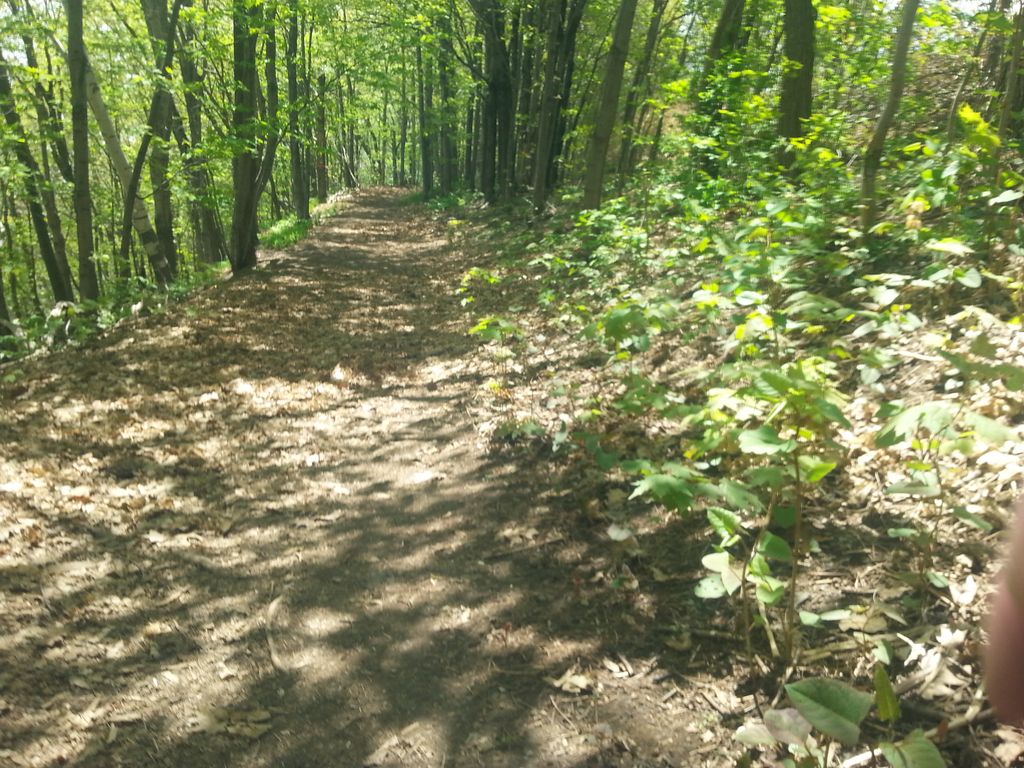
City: quebec_city